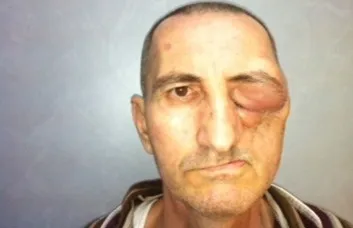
Result: 5 months after surgery.
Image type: medical_photograph (other_medical_photograph)